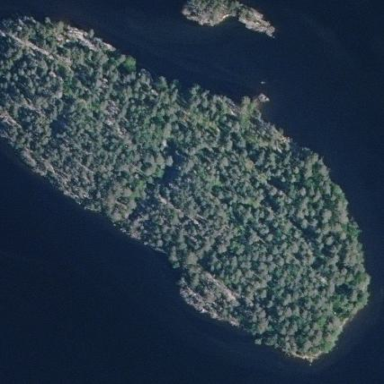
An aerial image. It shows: Island covered with woodland.